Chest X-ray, AP view. Patient: 42 years old, sex M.
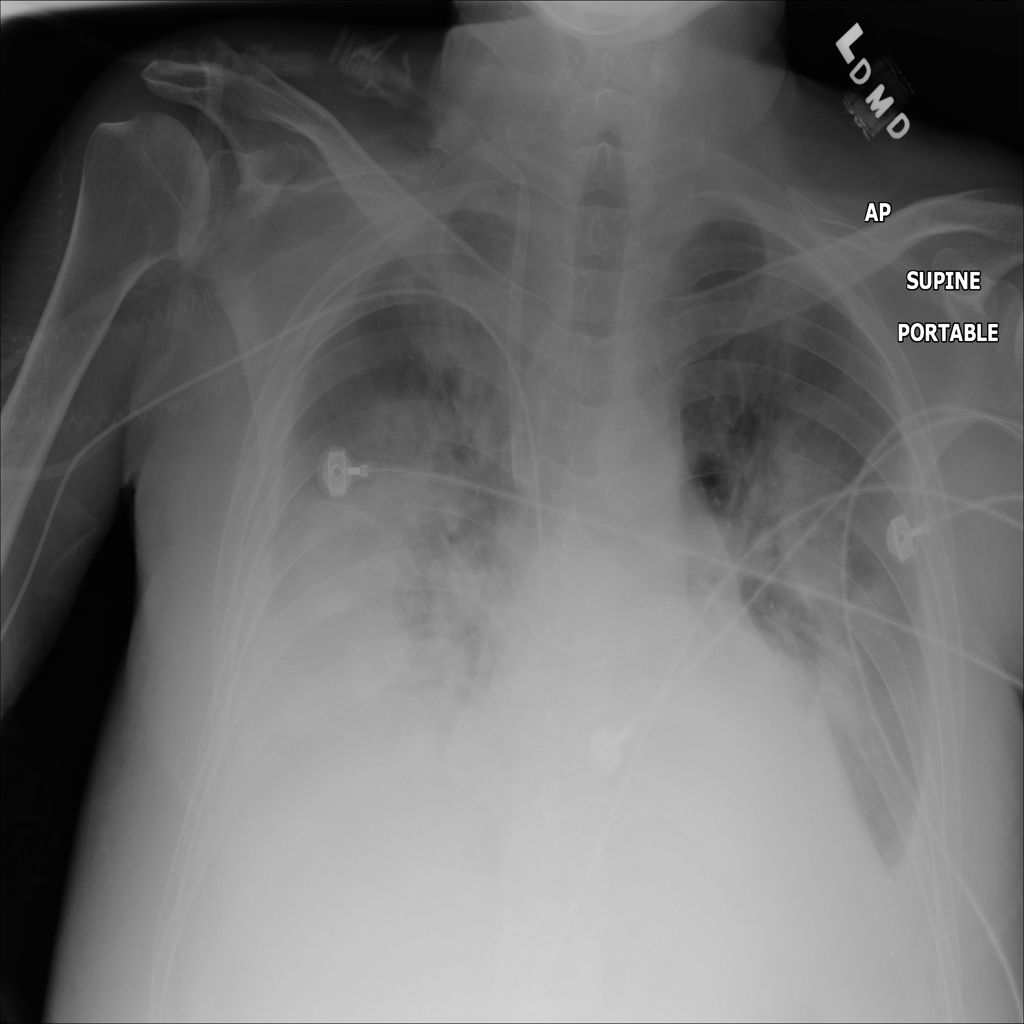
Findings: Edema, Effusion